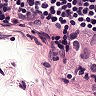
Metastatic tissue present: yes